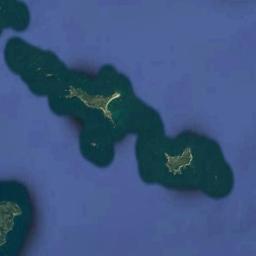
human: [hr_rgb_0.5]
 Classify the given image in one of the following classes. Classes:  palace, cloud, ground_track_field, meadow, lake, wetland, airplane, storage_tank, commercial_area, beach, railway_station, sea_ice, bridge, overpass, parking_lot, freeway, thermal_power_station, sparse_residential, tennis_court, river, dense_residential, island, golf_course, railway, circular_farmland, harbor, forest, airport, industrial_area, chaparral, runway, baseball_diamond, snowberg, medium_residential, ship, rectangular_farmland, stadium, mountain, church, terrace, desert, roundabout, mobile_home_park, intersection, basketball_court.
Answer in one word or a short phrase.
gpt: island